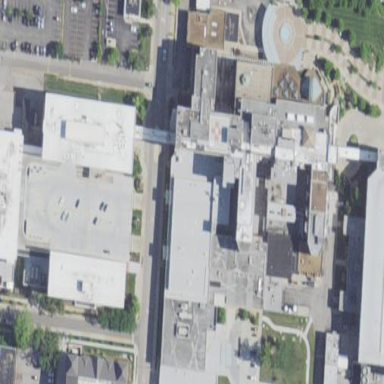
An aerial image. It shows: Hospital building.